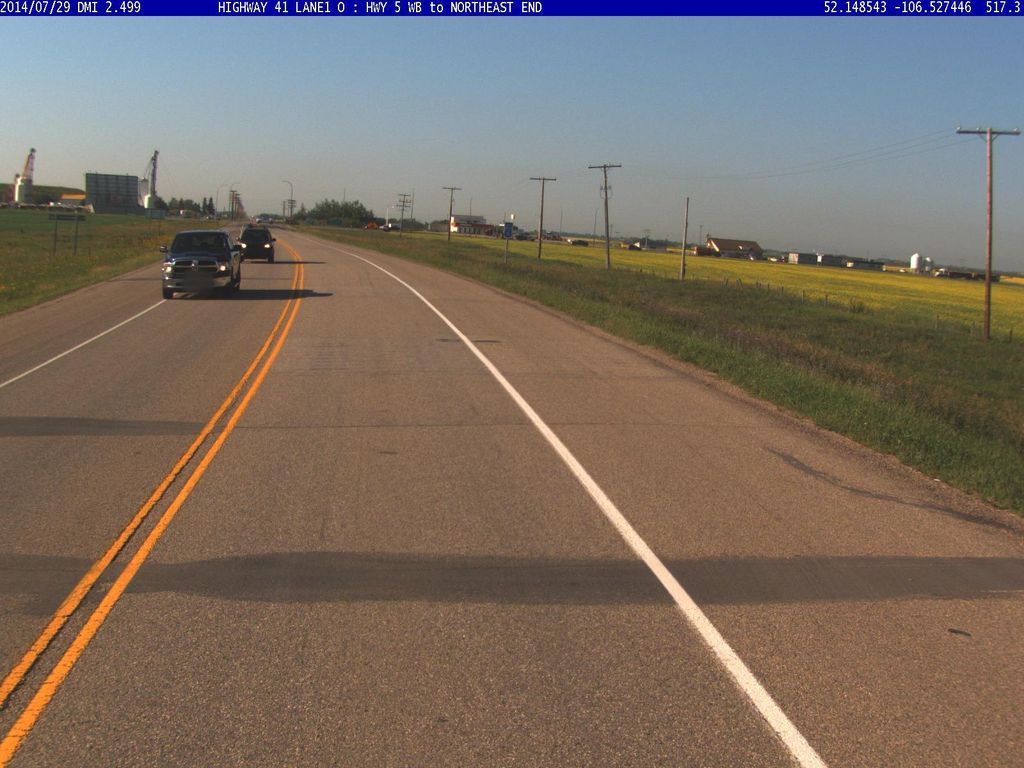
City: saskatoon